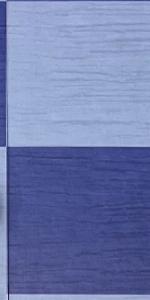
Label: Empty